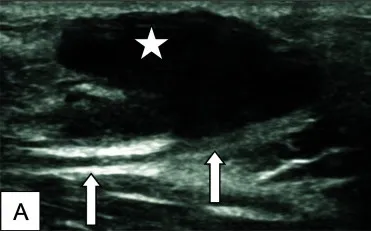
Longitudinal gray scale.
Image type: radiology (ultrasound)